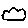
Label: cloud